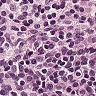
Metastatic tissue present: no